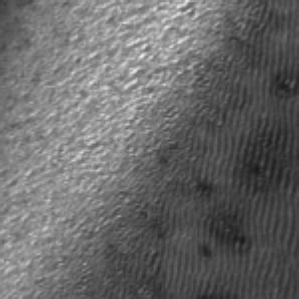
Label: frost